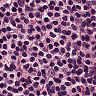
Metastatic tissue present: no